Question: I have a basic master-detail app. Depending on the item that is selected in the master list, I'd like to set the 'tintColor' of the navigation bar in the details view only.
I set the tint color like so: 'self.navigationController.navigationBar.tintColor = detailTintColor;' in 'viewWillAppear:' of the details controller.
However, this also changes the color of the master controller's navigation bar to yellow (should remain red), which is visible as a flickering during the transition animation. I assume because there is only one navigation bar instance.
Here a screenshot to illustrate the problem:
-

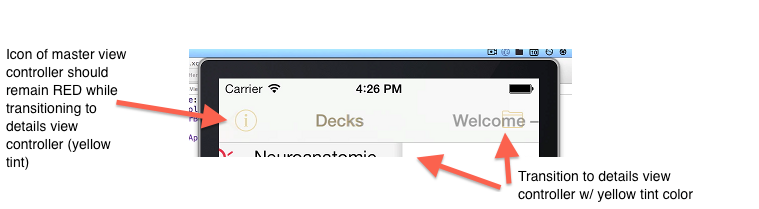
Answer: In iOS 8 we set tint color by this :-
'''
self.navigationController.navigationBar.barTintColor = [UIColor redColor];
'''